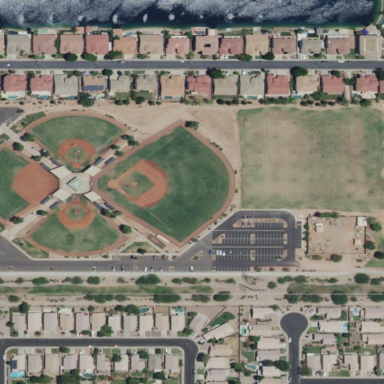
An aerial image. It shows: Baseball pitch for leisure land activities.